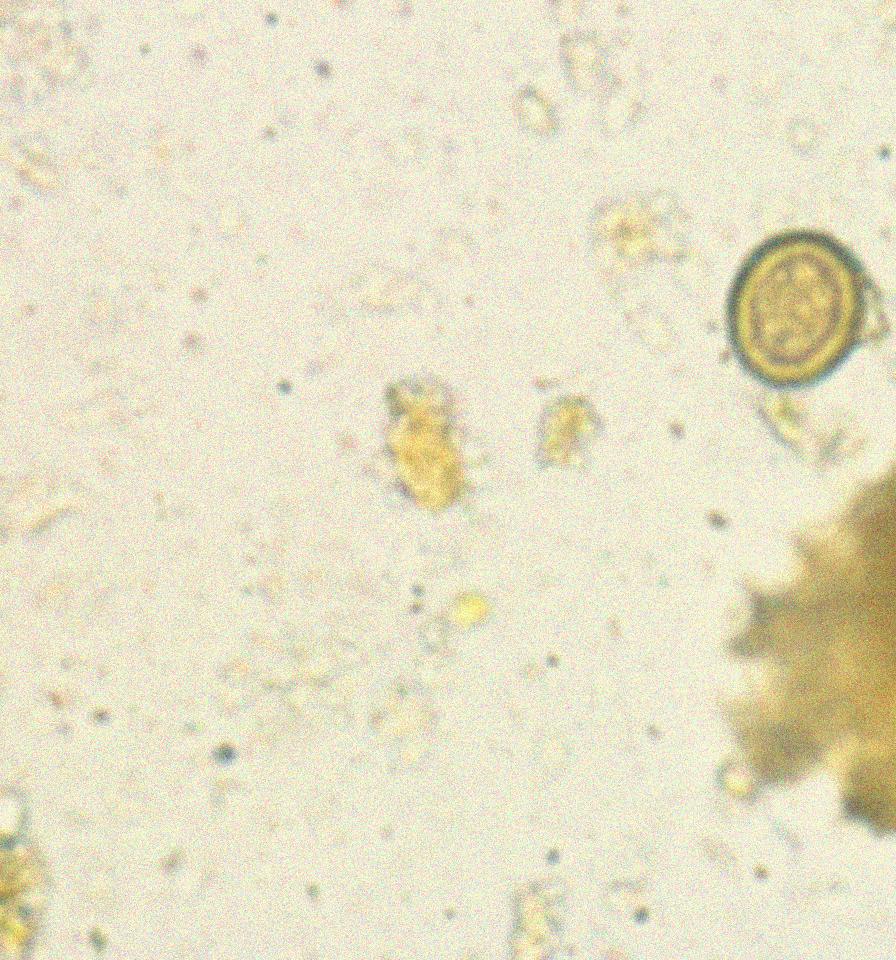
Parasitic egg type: Taenia spp. egg